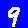
Digit: 9